Interaction volume radius: 5 \u00c5
Interaction volume height: 20 \u00c5
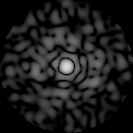
Disorder parameter: 0.8377